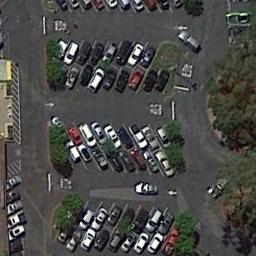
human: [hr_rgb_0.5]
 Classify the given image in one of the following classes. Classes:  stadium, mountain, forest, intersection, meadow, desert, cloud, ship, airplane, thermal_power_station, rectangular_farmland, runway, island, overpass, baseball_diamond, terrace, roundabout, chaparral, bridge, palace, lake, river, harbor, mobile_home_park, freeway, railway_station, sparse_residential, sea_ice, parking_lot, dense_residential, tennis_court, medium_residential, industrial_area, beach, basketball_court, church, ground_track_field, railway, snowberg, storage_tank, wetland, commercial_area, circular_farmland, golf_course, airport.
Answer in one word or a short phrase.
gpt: parking_lot